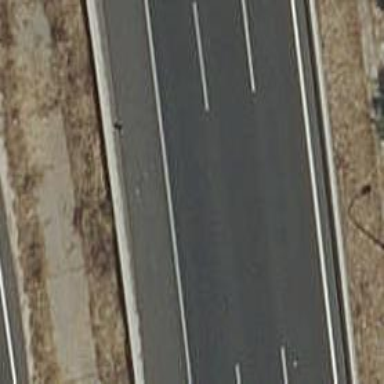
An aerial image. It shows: Asphalt motorway with embankment.